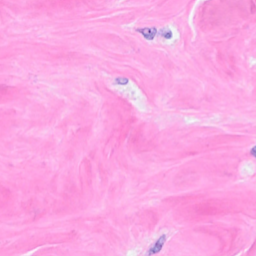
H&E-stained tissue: Breast